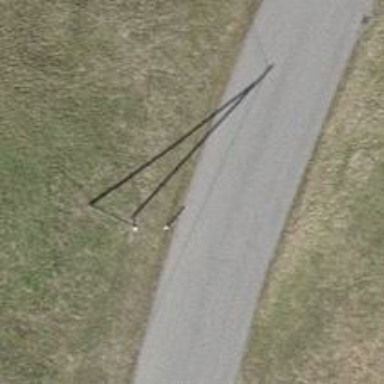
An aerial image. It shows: Guyed pole used for power distribution.